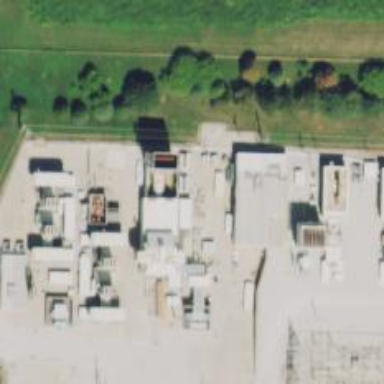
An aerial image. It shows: Gas turbine generator.